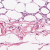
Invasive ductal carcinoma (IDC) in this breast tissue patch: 0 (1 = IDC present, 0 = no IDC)